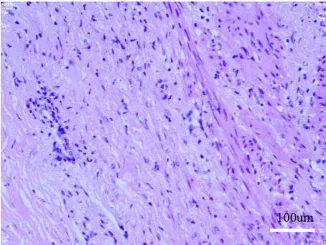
Plain scan CT examination before LC and pathology after LC. : Gross specimen of the gallbladder.
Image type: pathology (h&e)